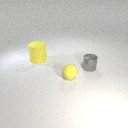
large yellow rubber cylinder to the left of small yellow rubber sphere